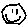
Label: smiley face